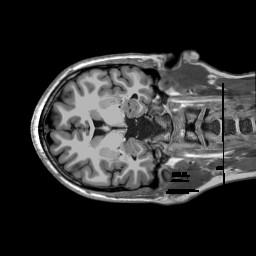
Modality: T1w
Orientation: axial